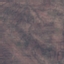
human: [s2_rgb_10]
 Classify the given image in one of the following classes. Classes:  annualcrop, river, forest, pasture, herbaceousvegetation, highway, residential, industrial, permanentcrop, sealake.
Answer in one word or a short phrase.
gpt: HerbaceousVegetation